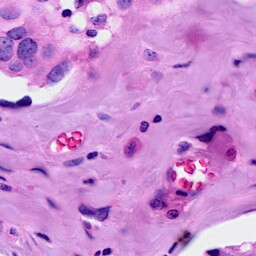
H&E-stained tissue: Breast